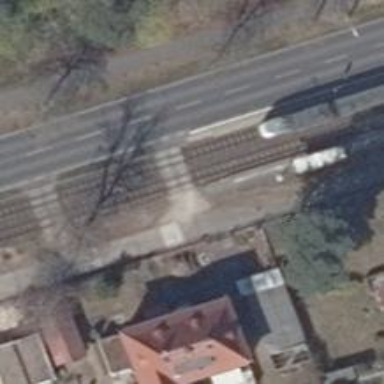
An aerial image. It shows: Tram railway line with electrified contact line.